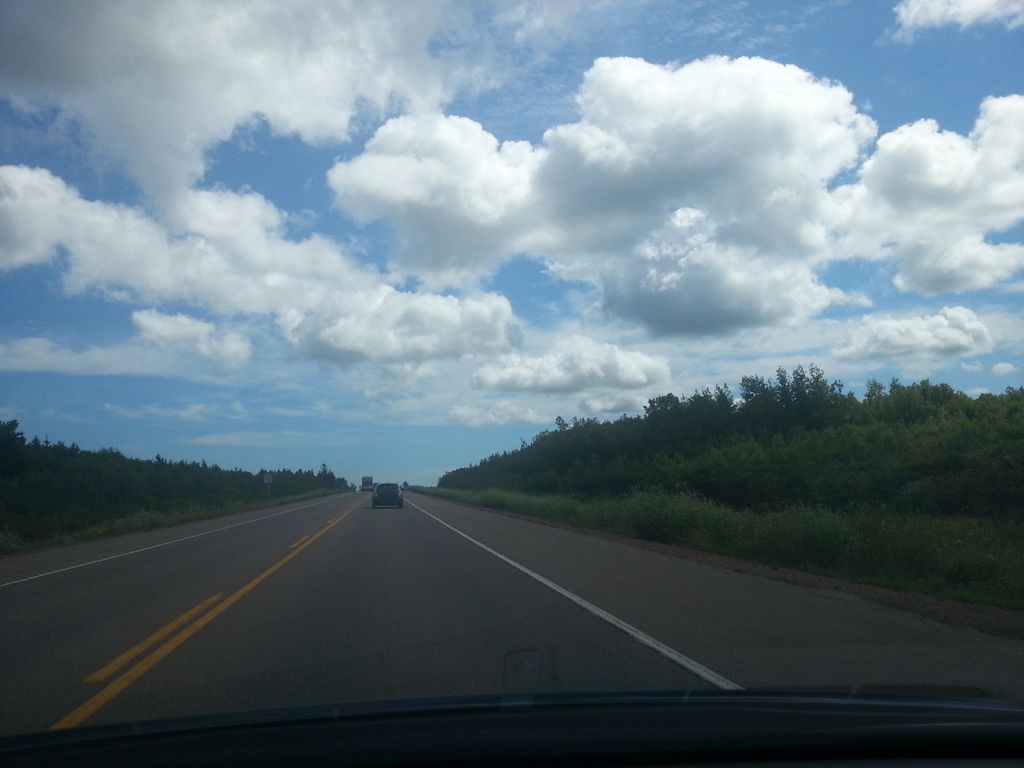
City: charlottetown